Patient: sex M, age 76
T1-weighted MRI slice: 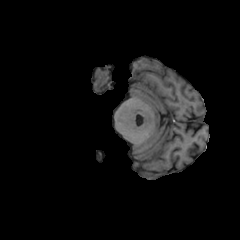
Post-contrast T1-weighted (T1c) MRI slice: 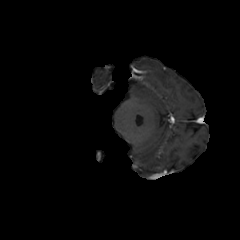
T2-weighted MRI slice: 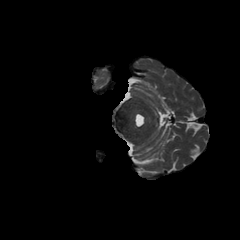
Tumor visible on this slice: no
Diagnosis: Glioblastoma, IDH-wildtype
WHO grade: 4